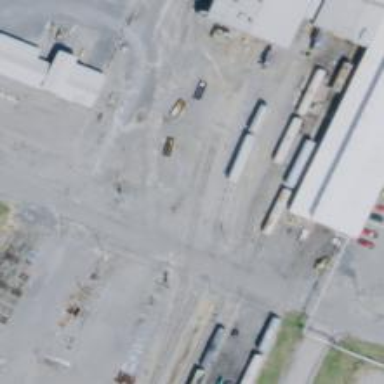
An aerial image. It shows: Rail spur service.